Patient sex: F
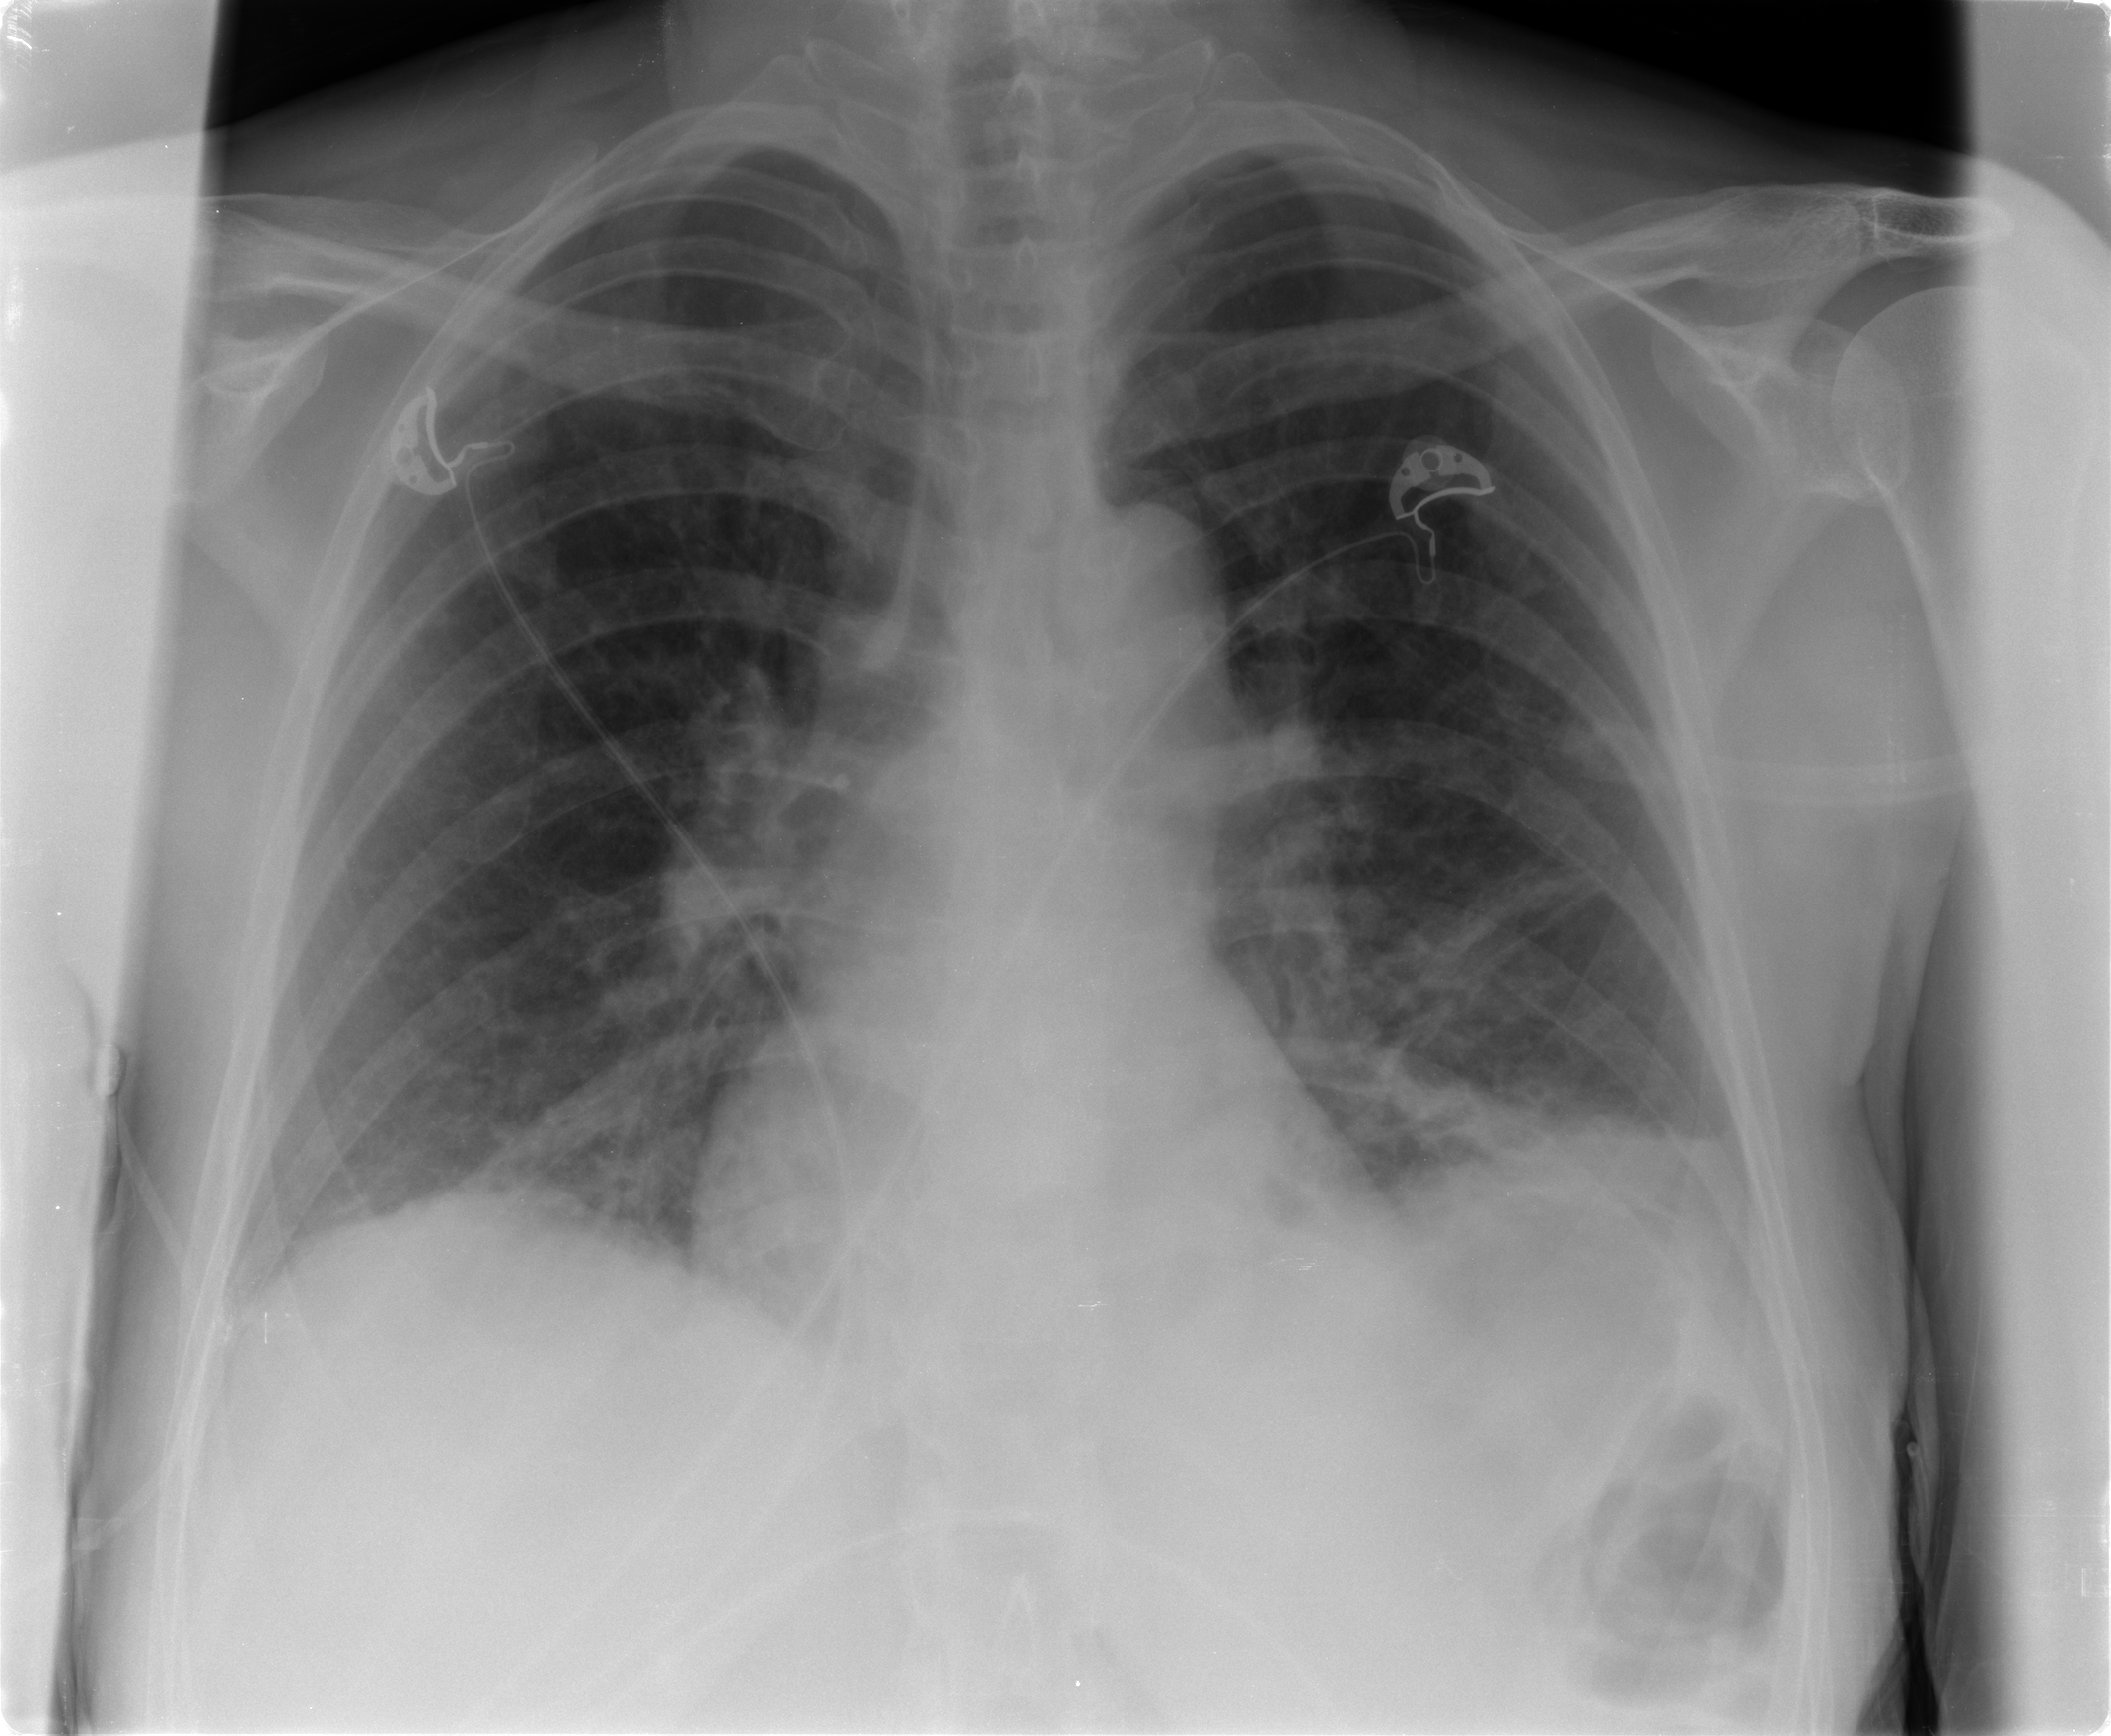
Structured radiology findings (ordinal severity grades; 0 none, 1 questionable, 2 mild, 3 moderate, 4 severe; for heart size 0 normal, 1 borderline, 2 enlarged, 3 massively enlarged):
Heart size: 0
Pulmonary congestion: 2
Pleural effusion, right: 0
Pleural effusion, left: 2
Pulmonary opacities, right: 0
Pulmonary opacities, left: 0
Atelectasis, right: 0
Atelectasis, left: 2